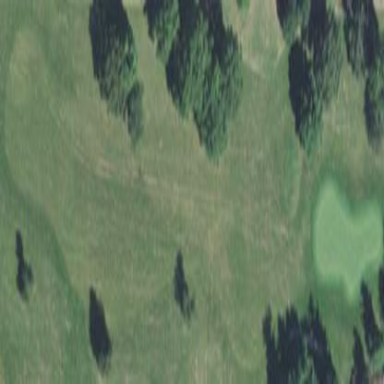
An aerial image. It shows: Golf fairway covered with lush grass.